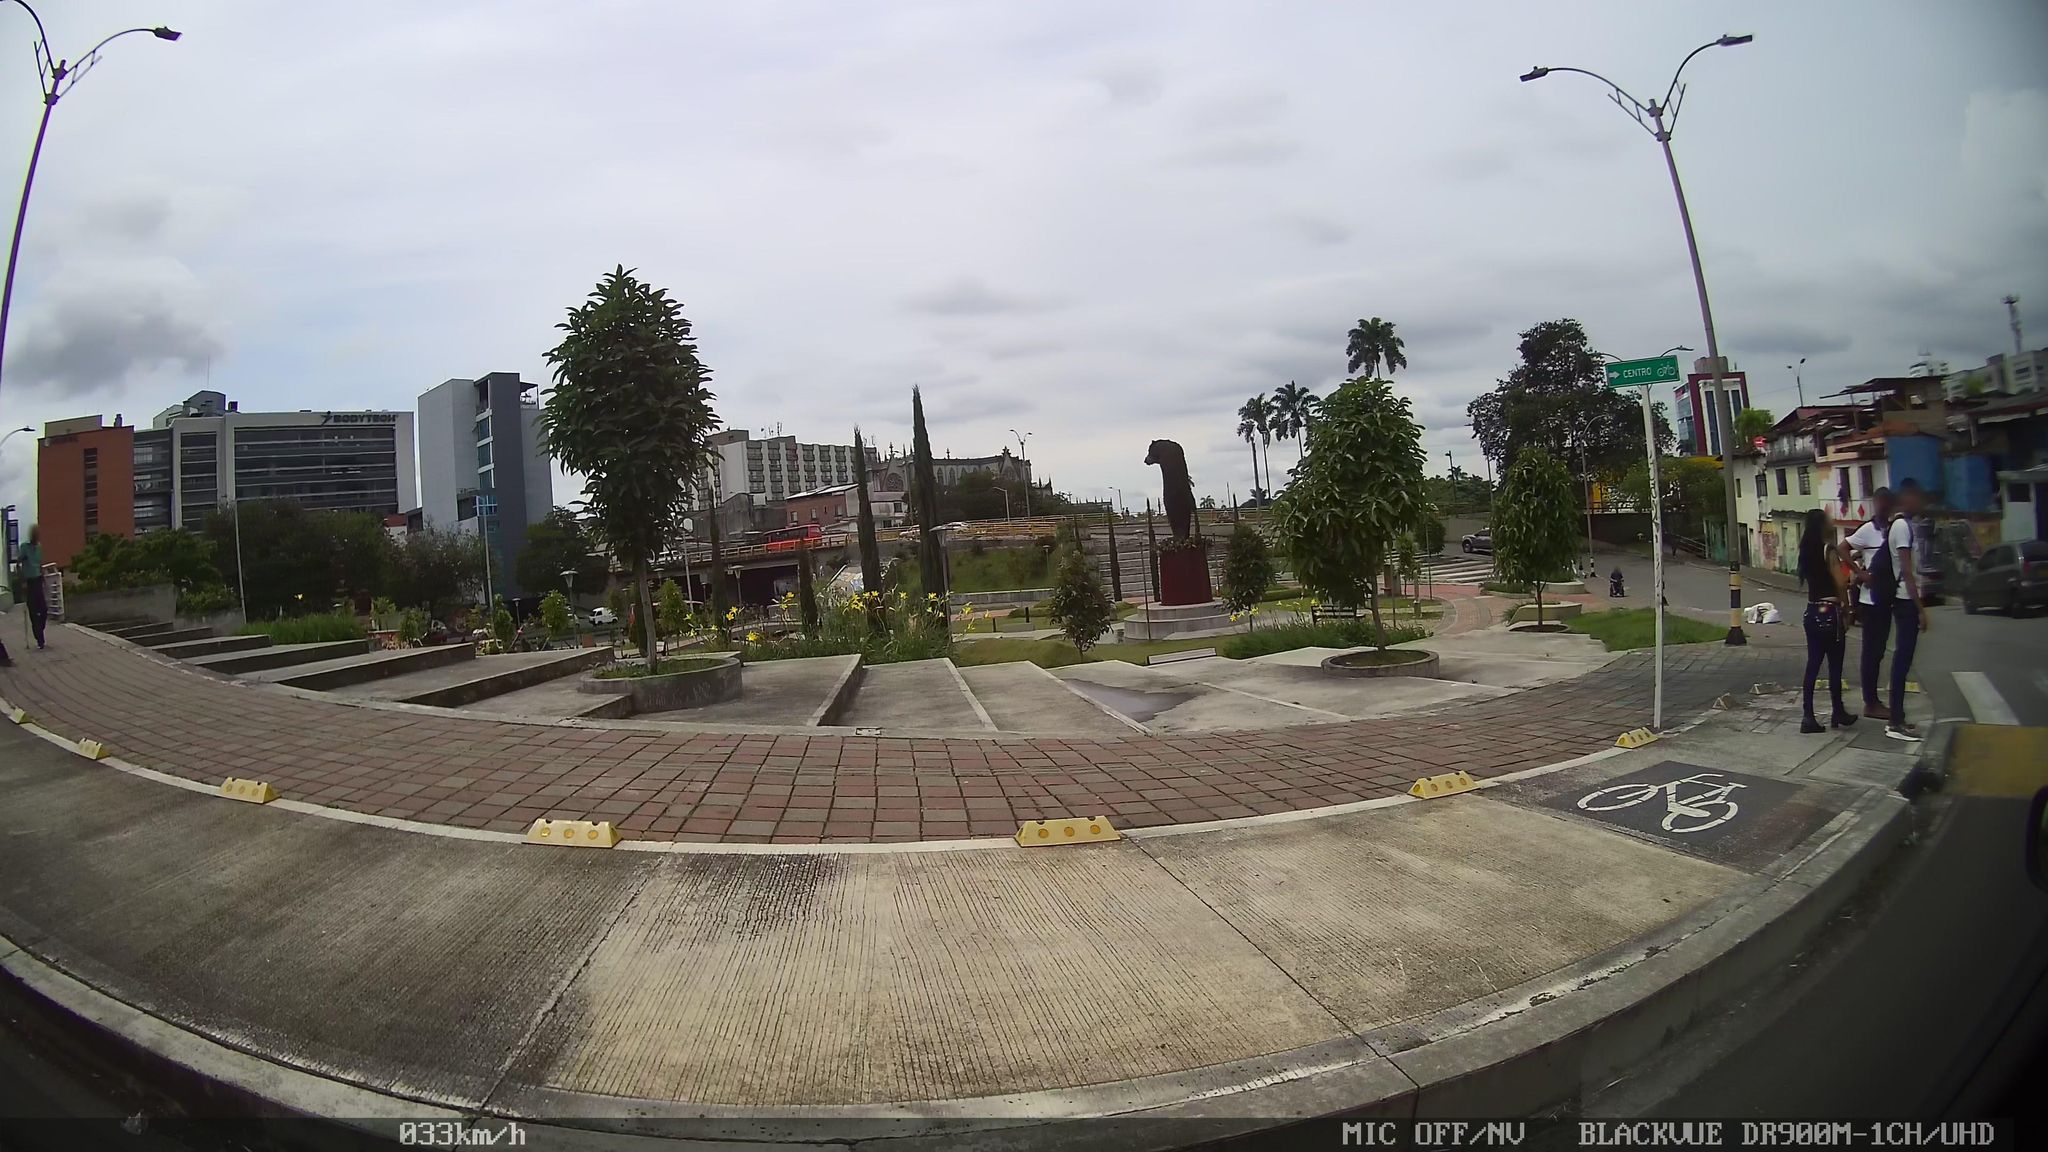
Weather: cloudy
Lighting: day
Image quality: good
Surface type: cycling surface
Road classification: secondary_link, secondary
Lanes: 2
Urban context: urban centre
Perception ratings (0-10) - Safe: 5.02, Lively: 7.66, Beautiful: 4.03, Boring: 1.96, Depressing: 1.44, Wealthy: 3.01